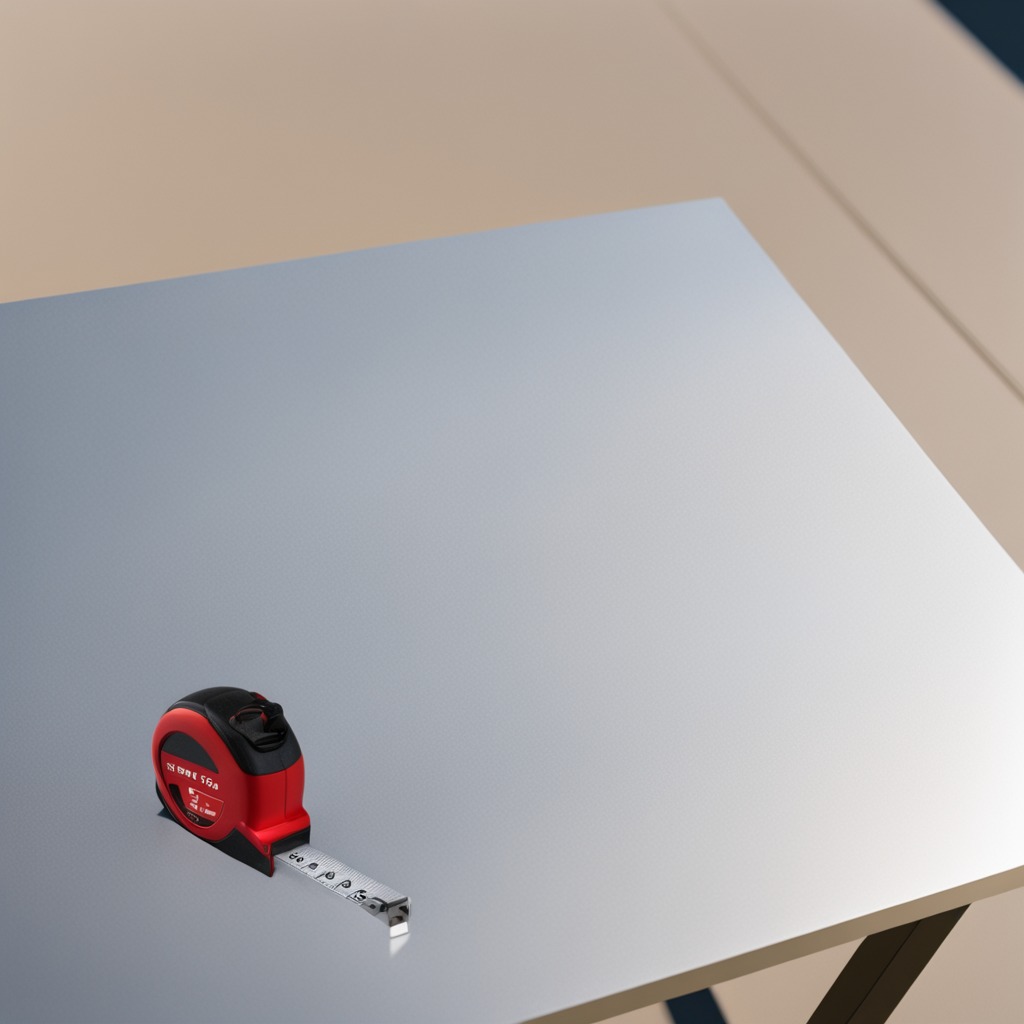
A measuring tape is lying on a table in a temporary outdoor tool station.